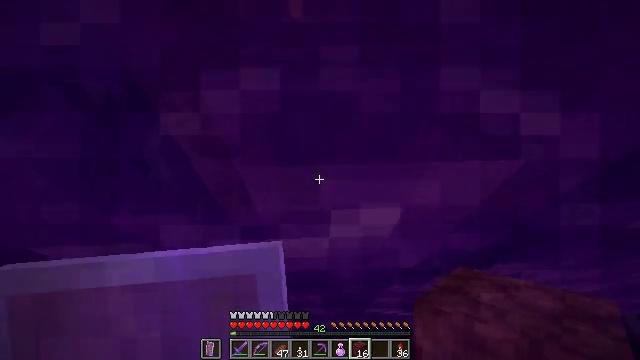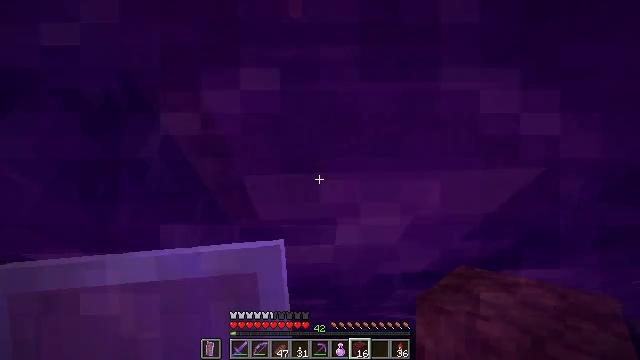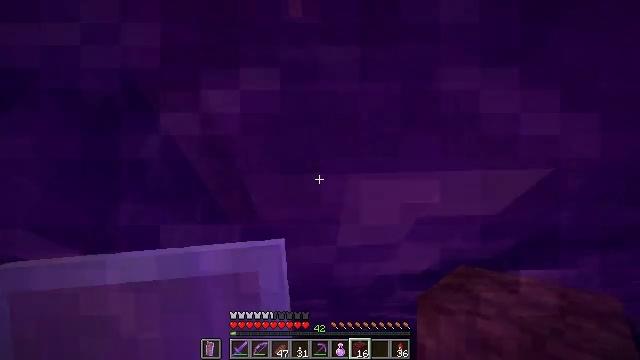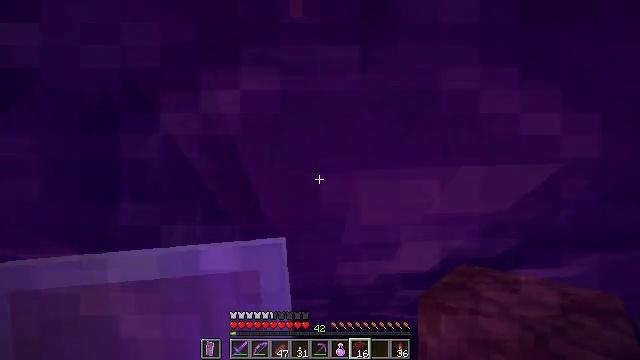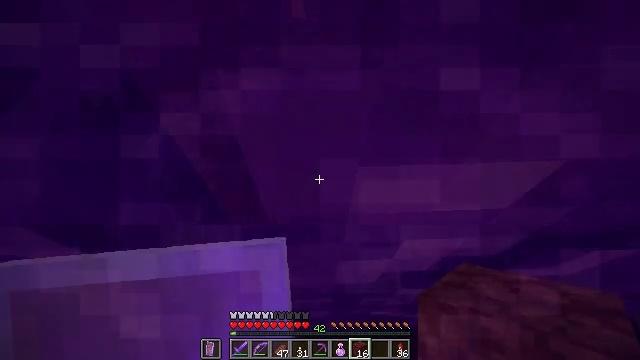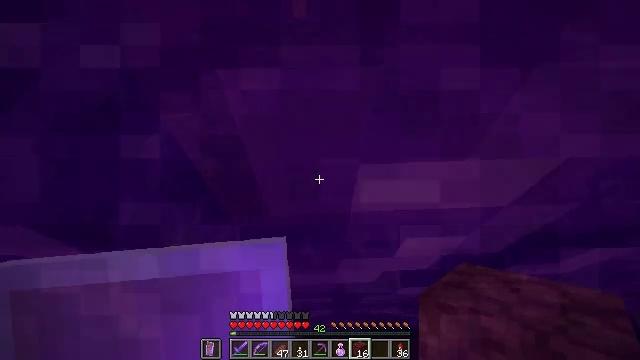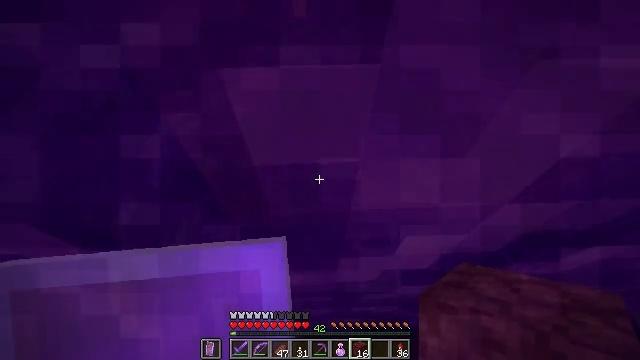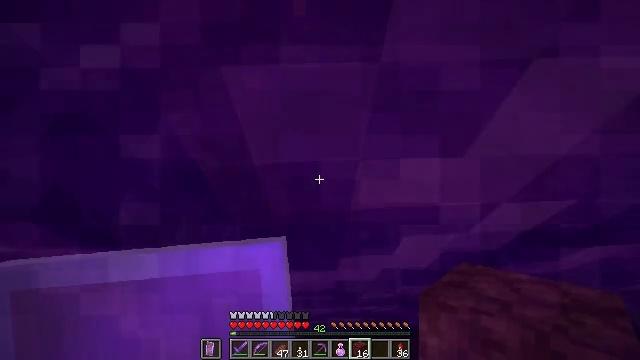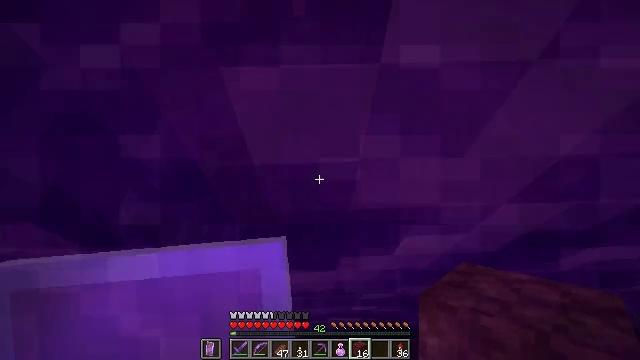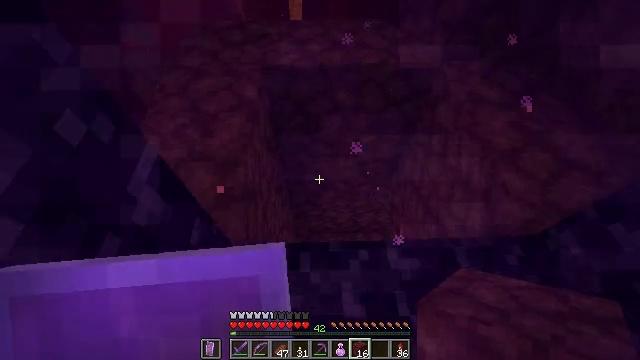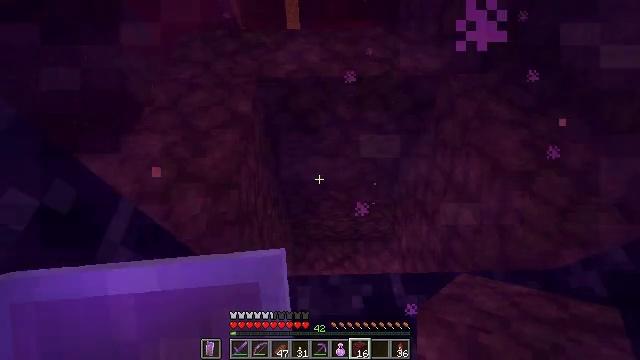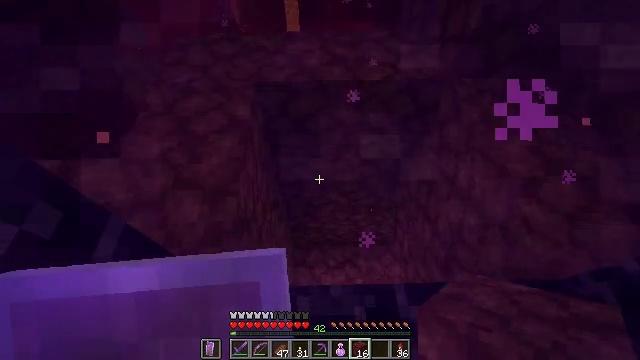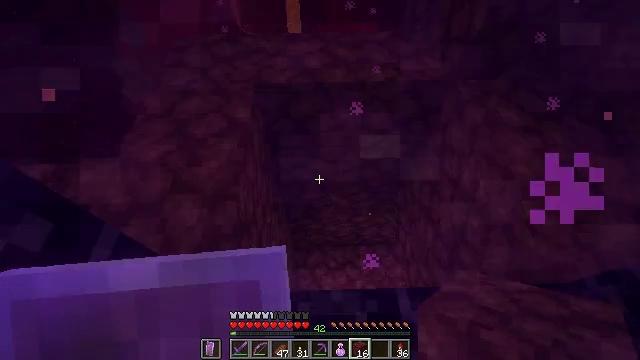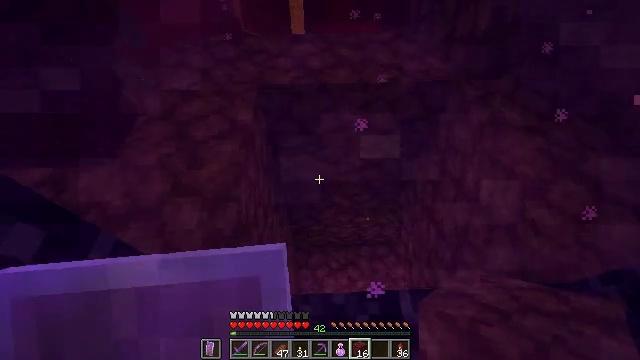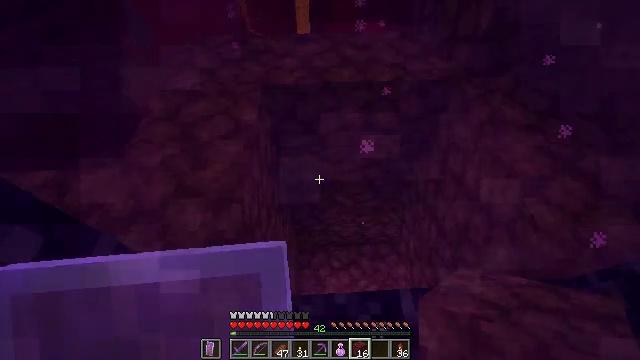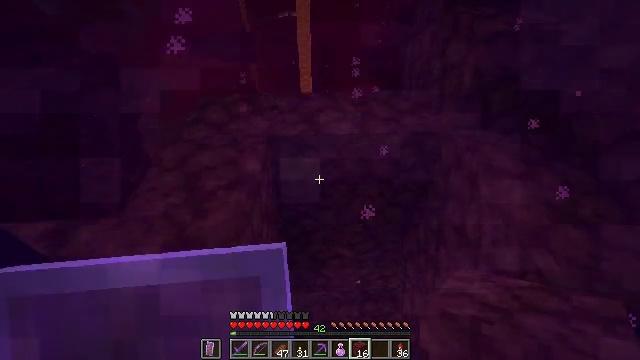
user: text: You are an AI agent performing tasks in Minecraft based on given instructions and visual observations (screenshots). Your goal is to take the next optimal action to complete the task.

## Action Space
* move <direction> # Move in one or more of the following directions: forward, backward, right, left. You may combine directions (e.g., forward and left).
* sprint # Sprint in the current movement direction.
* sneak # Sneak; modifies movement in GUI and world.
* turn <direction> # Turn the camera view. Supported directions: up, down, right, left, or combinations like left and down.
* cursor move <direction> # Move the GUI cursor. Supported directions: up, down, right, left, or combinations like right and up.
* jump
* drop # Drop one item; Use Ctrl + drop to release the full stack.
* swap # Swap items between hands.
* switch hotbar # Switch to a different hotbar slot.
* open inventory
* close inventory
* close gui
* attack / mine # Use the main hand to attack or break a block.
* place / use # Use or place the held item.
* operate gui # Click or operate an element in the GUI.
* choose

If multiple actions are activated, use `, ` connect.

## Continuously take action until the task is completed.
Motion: motion action
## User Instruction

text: mine block cyan shulker box
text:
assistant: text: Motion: no_op
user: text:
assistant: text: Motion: no_op
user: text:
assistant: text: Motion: no_op
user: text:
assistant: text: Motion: no_op
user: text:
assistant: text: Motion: no_op
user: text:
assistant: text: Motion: no_op
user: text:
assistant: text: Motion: no_op
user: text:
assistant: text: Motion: move forward
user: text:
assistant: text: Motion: move forward
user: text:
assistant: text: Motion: no_op
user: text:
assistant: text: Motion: no_op
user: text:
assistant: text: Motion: no_op
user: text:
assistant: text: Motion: no_op
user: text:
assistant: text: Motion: no_op
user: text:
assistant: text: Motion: turn up
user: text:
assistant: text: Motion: turn up
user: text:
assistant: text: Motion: turn up
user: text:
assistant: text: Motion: turn left and up
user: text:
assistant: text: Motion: turn up
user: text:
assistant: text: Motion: turn up
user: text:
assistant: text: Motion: no_op
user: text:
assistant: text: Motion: no_op
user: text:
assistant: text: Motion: no_op
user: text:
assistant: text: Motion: no_op
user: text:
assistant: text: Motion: no_op
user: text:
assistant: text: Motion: no_op
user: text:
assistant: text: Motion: no_op
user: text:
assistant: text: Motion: turn down
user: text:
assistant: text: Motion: turn right and down
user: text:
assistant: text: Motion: turn right and down